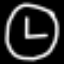
Label: clock